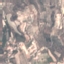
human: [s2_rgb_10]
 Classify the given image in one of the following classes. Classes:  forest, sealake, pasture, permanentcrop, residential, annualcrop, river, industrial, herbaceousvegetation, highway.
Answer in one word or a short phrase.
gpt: PermanentCrop